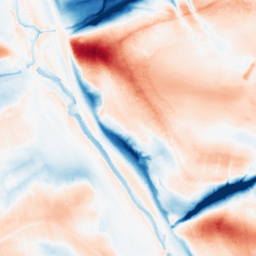
Category: classical
Decomposition family: gaussian_anisotropic
Decomposition parameters: sigma_x: 2
sigma_y: 20
Upsampling method: bicubic_3x
Upsampling parameters: scale: 3
Upsampling scale: 3